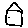
Label: house